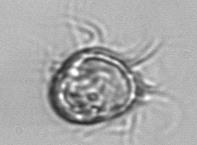
Label: Leegaardiella_ovalis